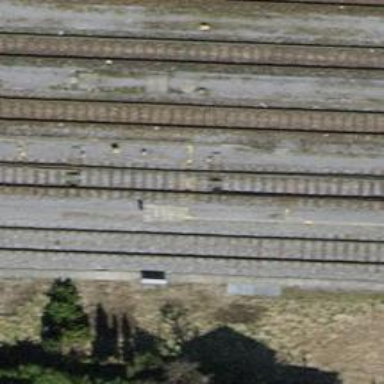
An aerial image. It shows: Railway with electrified contact lines.